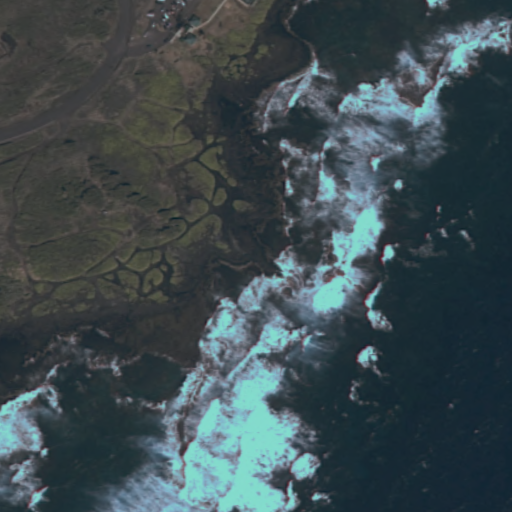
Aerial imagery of cape in Hawaii named Pu‘umoa containing only unknown